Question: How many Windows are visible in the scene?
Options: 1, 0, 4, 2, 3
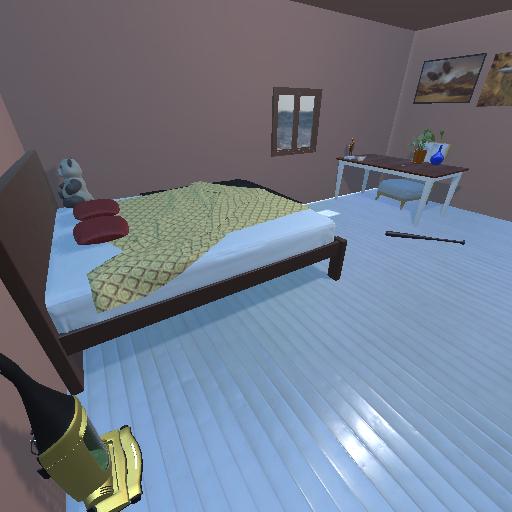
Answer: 1